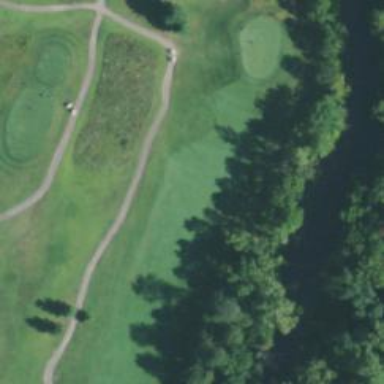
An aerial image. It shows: Pathway for golfing.